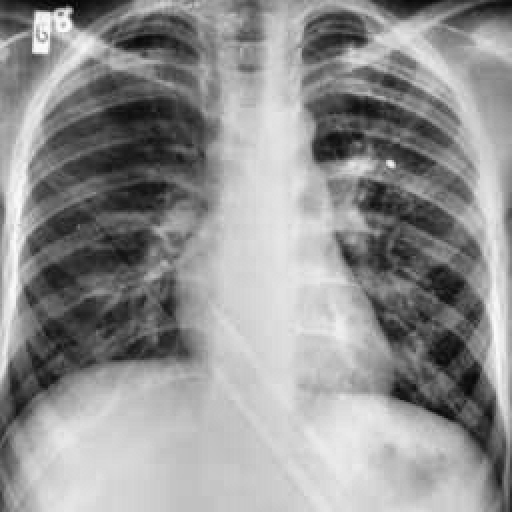
Finding: TUBERCULOSIS